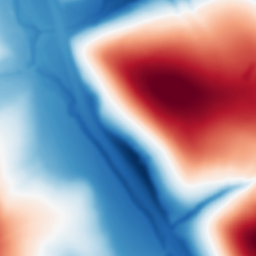
Category: multiscale
Decomposition family: dog
Decomposition parameters: sigma_low: 2
sigma_high: 100
Upsampling method: regularized
Upsampling parameters: scale: 2
lambda_reg: 0.001
Upsampling scale: 2